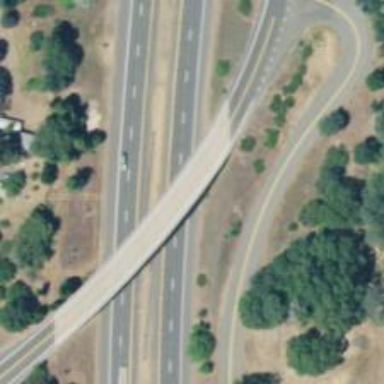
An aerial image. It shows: Viaduct bridge over tertiary road.